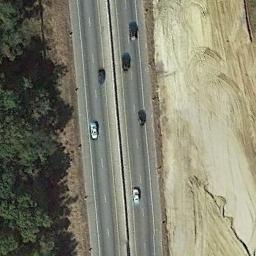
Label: freeway